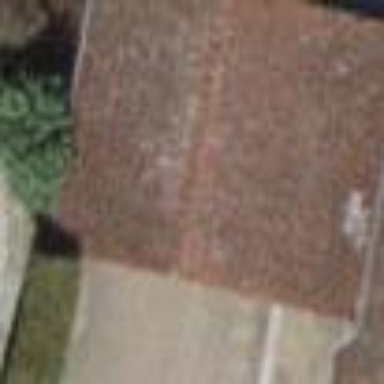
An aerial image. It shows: Garage building.